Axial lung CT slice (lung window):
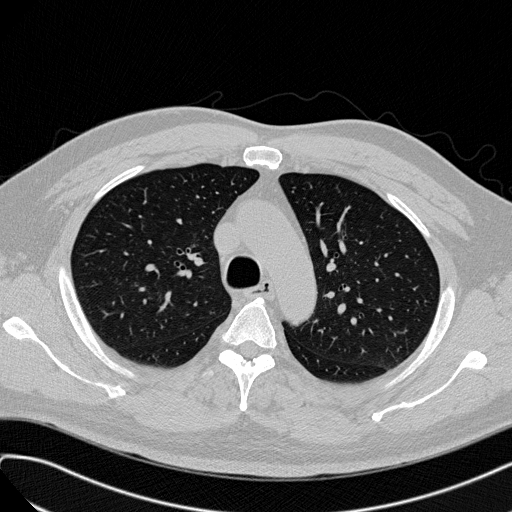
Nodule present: no